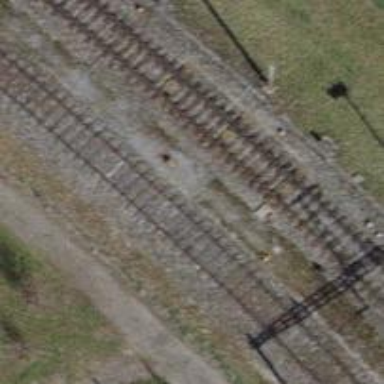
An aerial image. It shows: Railway switch.